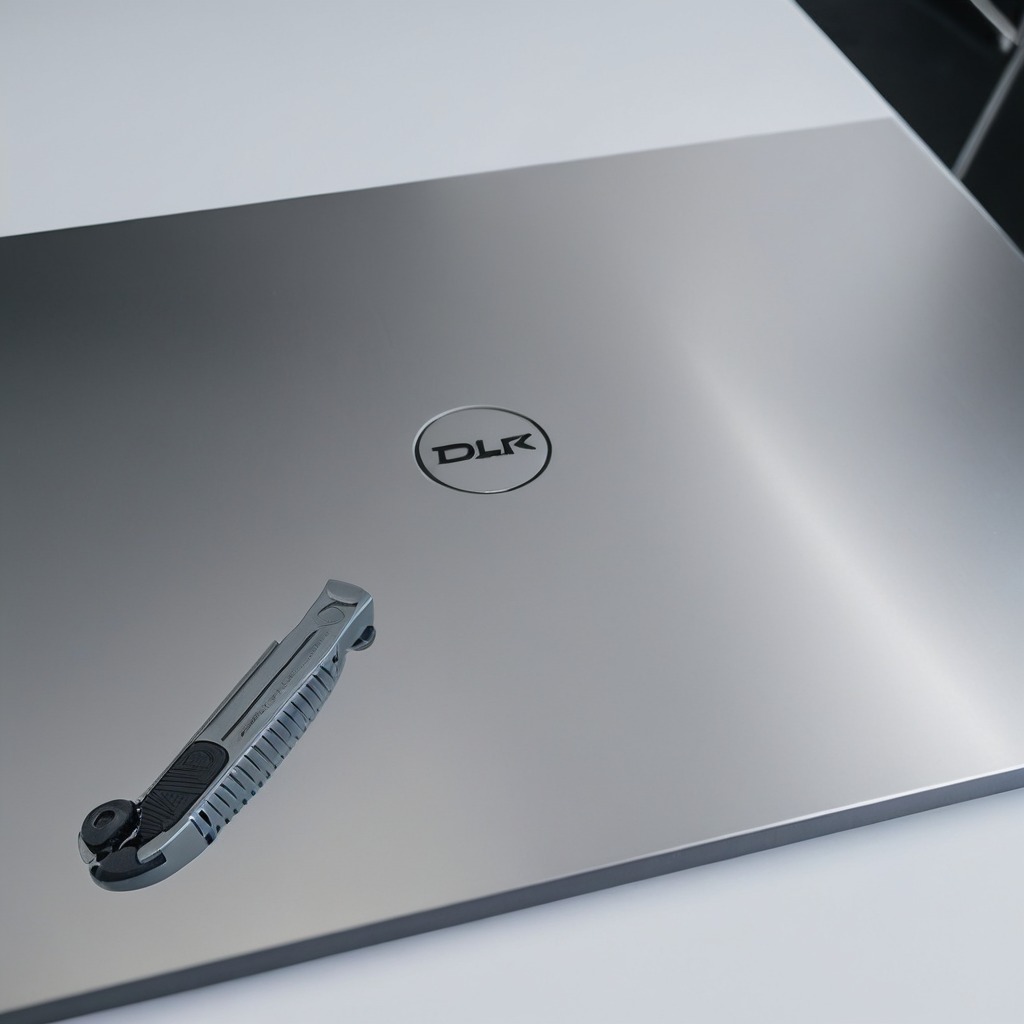
A utility knife is lying on the stainless steel table in a high-end prototyping lab.